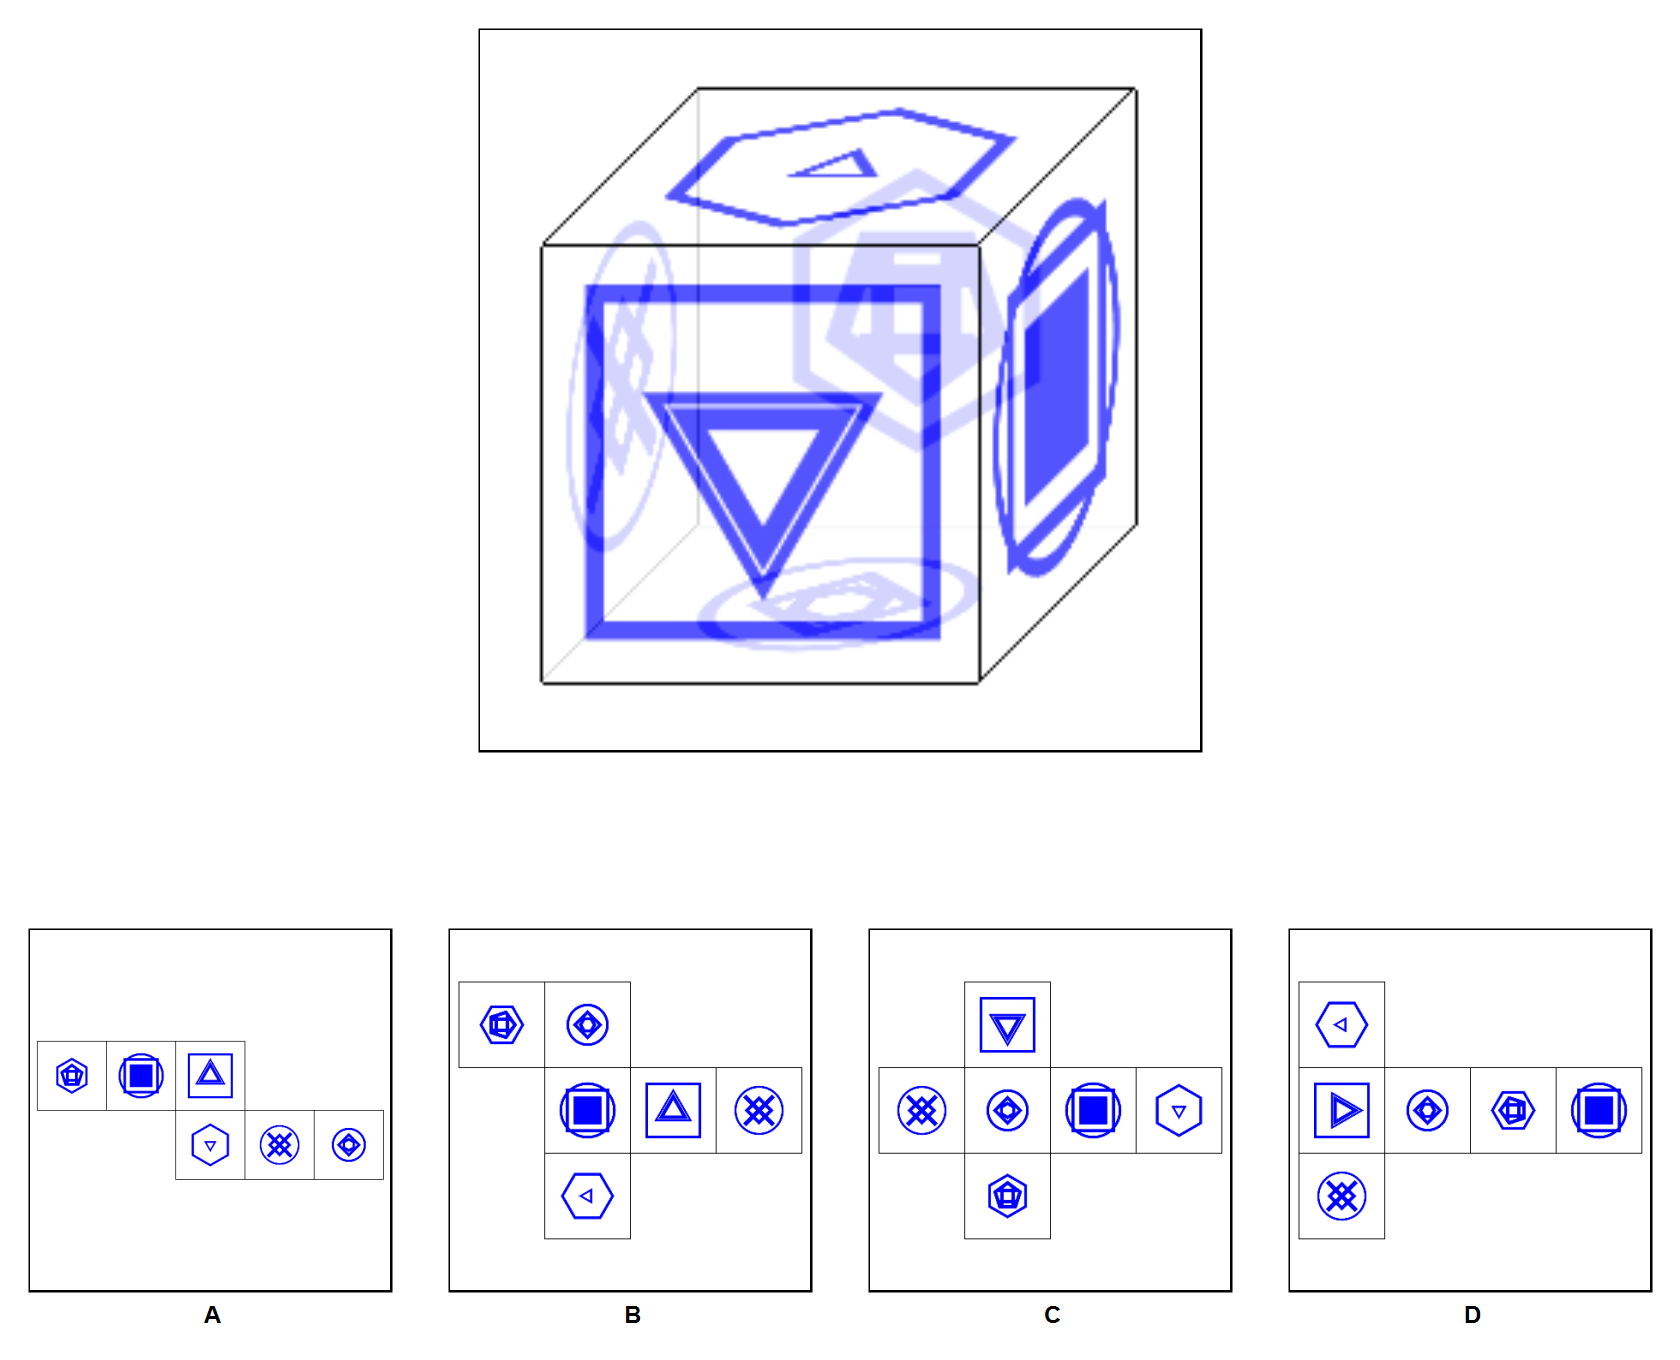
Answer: D